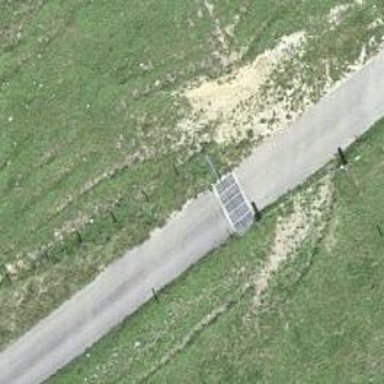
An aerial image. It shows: Cattle grid.